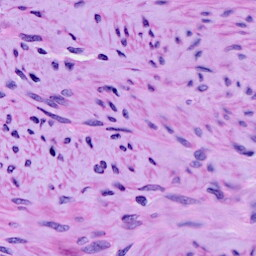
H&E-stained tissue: Cervix